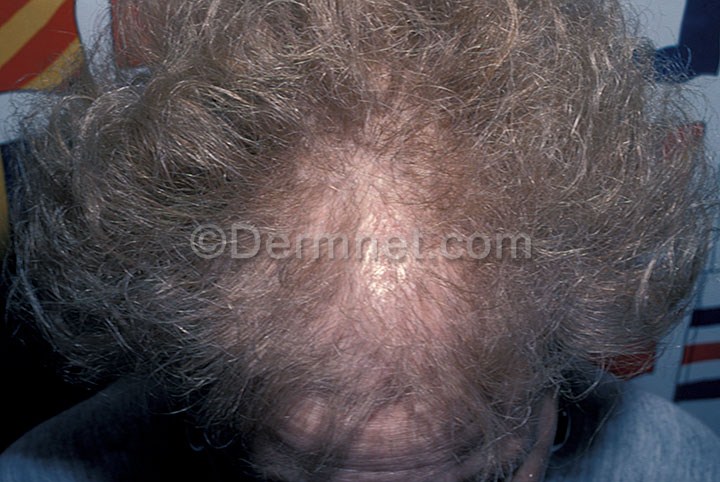
Disease: Hair Loss Photos Alopecia and other Hair Diseases